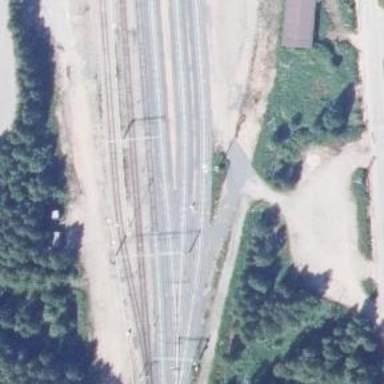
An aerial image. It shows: Level crossing with saltire marking.